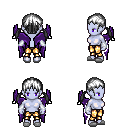
a pixel art fantasy rpg character, female body template, dark elf, purple skin, purple wings, gold greaves, white twin-tailed hairstyle, white cloth bracers, white slippers, four views (front, back, left, right), 2x2 character sprite sheet, small pixel art, hard edges, no anti-aliasing